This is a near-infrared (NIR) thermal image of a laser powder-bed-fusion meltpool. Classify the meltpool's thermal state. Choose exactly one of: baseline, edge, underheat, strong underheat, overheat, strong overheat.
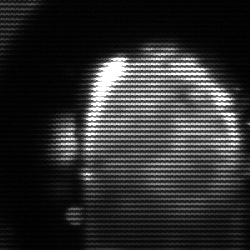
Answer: baseline